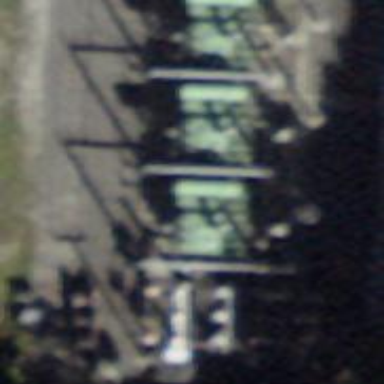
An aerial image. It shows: Transformer is shown.